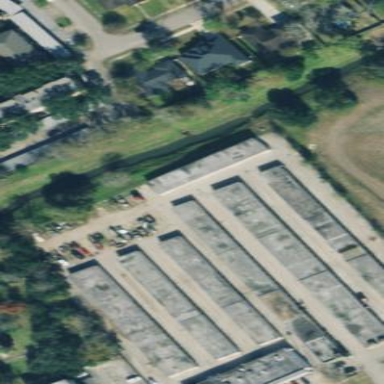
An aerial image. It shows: Storage rental shop.